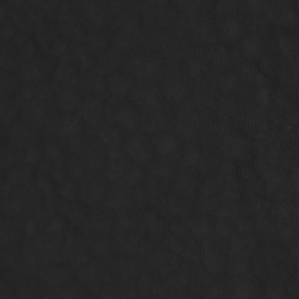
Label: non_frost